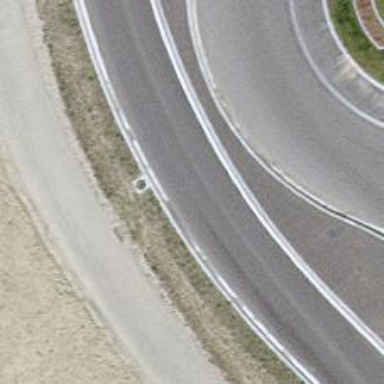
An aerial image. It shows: Secondary road with asphalt surface.